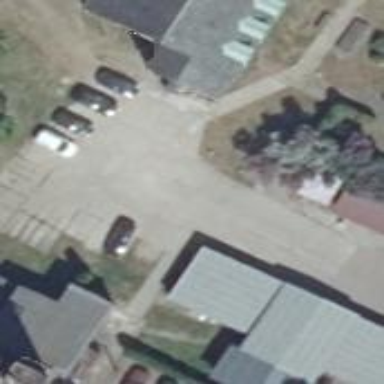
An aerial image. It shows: Driveway with concrete plates as its surface.